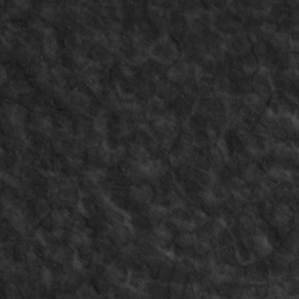
Label: non_frost